Question: I am following this <URL> to make an events calendar-it utilizes backbone and the fullcalendar jquery plugin.
Backbone is responsible for sending to the server(via ajax) event details(start date,end date,title).Here is an image  of what is sent to the server.
It is taken by the network panel(headers tab) of Chrome Dev Tools. I would expect that with the following line of code I would access the title of the event:
'''
$title=$conn->real_escape_string($_POST['title']);
'''
But I cannot, I do not understand why this happens. backbone sends JSON to server via the POST method. What am I missing here?
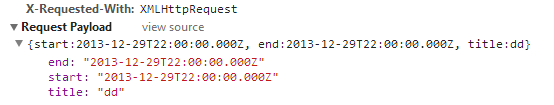
Answer: PHP has a problem with parsing json data, because it expects the posted data to be in a Querystring format '(key=value&key1=value1)'.try using this:
'''
$content = file_get_contents("php://input");
'''